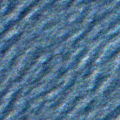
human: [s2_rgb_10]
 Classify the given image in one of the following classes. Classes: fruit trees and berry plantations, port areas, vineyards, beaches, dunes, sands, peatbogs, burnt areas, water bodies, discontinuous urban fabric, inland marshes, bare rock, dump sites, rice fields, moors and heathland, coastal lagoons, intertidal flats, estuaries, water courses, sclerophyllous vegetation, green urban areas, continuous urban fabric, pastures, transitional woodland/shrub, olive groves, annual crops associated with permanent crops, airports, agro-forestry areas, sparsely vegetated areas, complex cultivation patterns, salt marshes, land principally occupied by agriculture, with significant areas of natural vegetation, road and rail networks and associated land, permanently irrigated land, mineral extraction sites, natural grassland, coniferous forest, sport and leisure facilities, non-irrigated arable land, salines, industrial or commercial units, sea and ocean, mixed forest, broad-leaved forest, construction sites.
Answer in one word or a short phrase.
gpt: sea and ocean